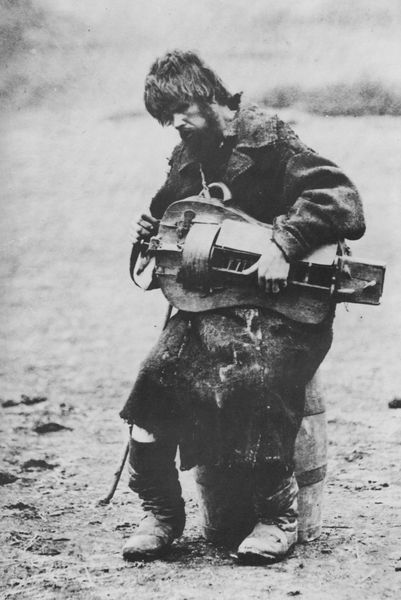
Titel: »Aus der Tiefe rufe ich, Herr, zu Dir«
Künstler: Russischer Photograph
Standort: Paris
Institution: Musée de l'Homme
Schlagwörter: hand, mann, schatten, weiß, sitzen, braun, frau, frisur, grau, hell, hintergrund, licht, schwarz, blick, gras, schnee, rock, bart, arm, arme, falten, halten, mensch, vollbart, ärmel, bildnis, hände, instrument, portrait, erde, einsam, boden, haare, mantel, musik, musiker, poträt, fell, russland, schleppen, berge, dunst, nebel, wolle, musizieren, allein, knie, revers, foto, fotografie, photographie, regen, strümpfe, gerät, kälte, greifen, halt, schwarzweiß, trand, stiefel, schlamm, fass, photo, leder, dreck, bettler, aufnahme, musikant, dokument, nässe, unschärfe, gars, drehleier, zusammengesunken, stiefe, straßenmusiker, wollmantel, leierkasten, leierkastenmann, sands, überbeleuchtet